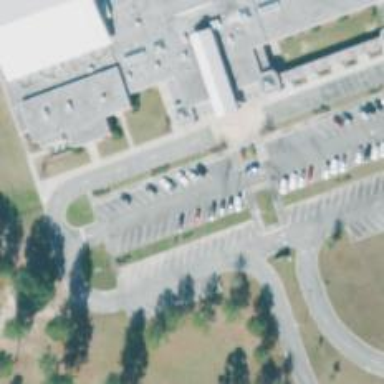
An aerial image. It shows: Parking space is available.